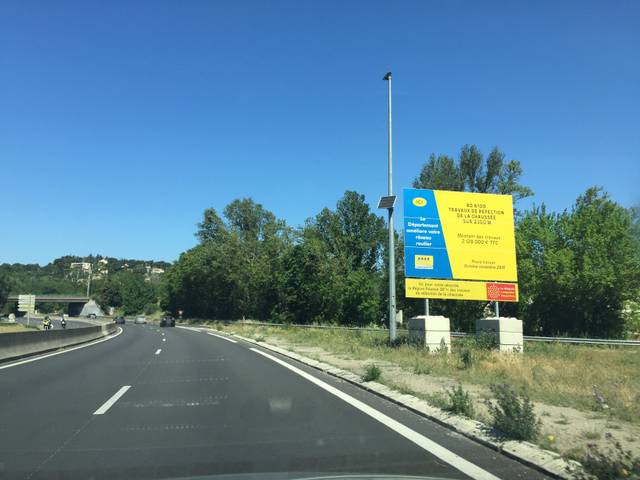
Region: France
Coordinates: 43.949, 4.786